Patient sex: M
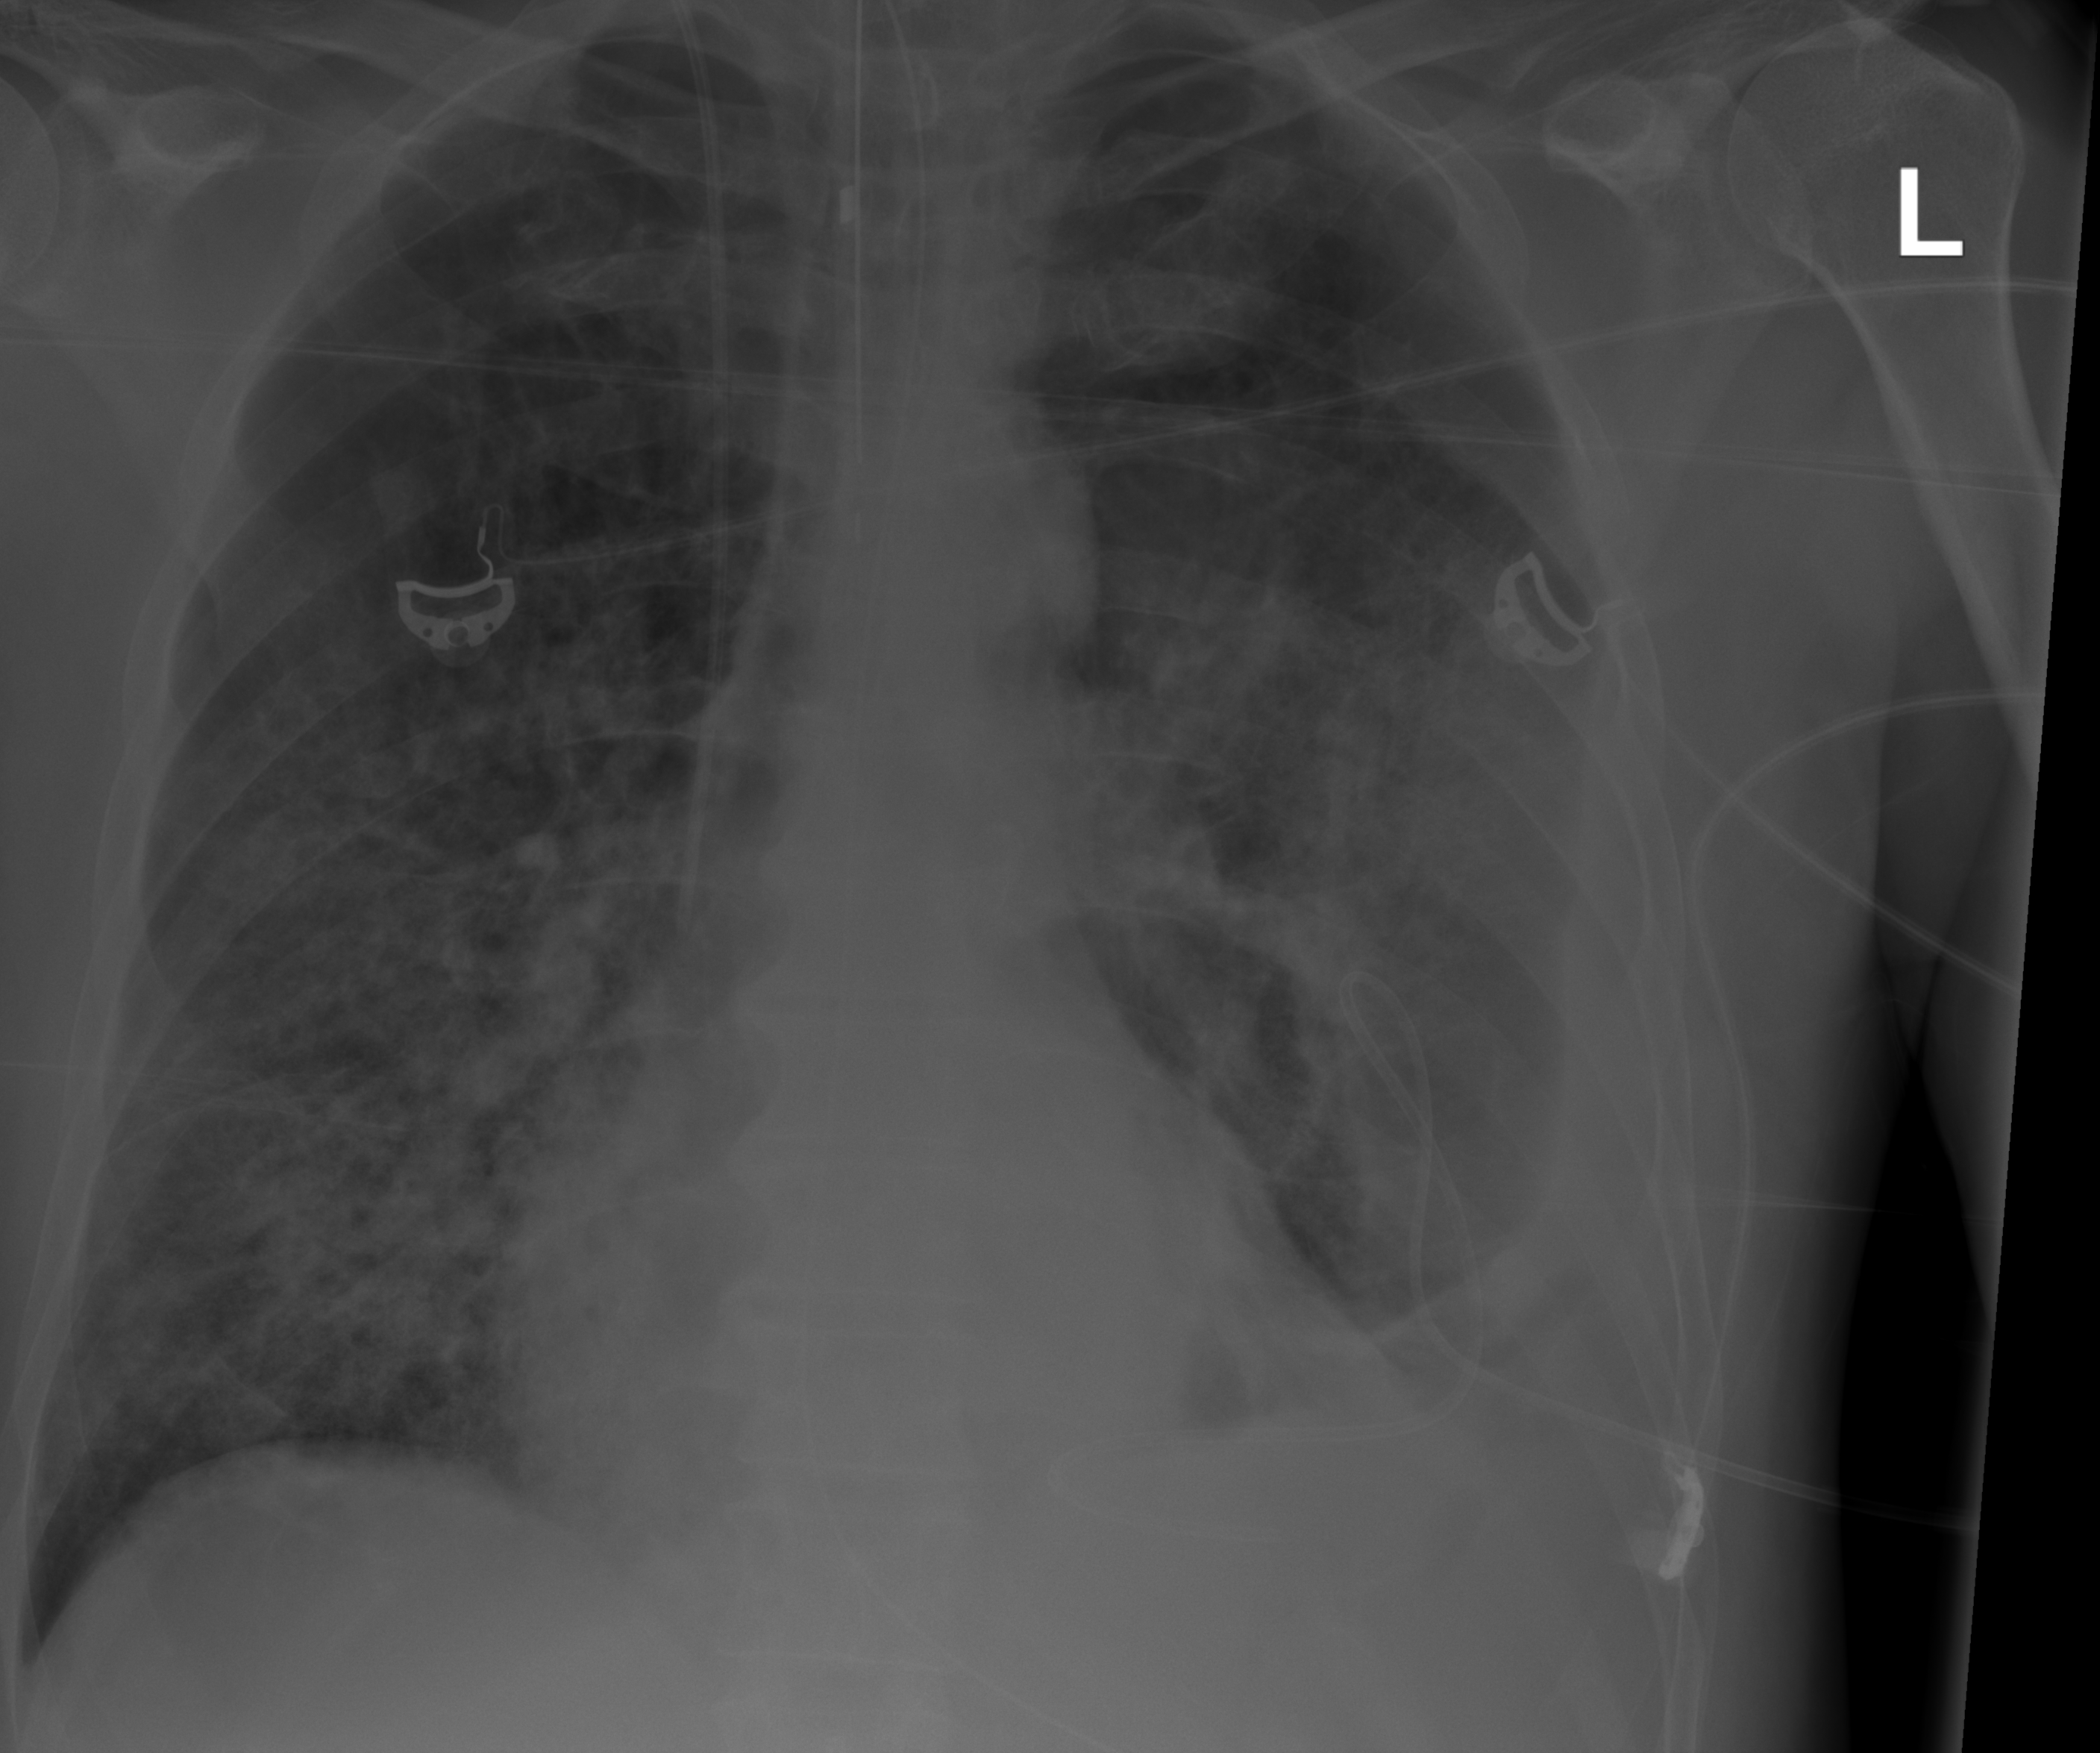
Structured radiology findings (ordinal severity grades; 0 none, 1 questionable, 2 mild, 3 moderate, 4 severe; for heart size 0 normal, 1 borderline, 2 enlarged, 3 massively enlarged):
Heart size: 0
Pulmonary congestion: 0
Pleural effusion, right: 0
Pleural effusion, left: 3
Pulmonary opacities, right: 3
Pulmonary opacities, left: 2
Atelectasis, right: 0
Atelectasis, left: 0